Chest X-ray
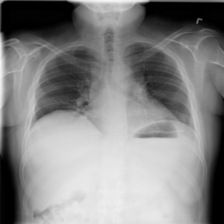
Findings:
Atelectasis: negative
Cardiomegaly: negative
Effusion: negative
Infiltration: negative
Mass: negative
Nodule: negative
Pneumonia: negative
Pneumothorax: negative
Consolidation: negative
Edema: negative
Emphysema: negative
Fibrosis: negative
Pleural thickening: negative
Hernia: negative